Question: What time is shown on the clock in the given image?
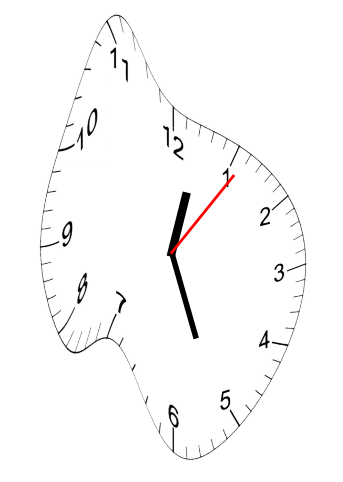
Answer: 12:26:06